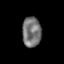
Tissue: skin
Cell type: Epithelial cells
Senescence score: 0.2628
Nuclear area (px): 557
Mean DAPI intensity: 116.47